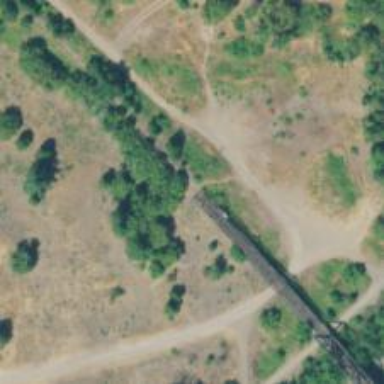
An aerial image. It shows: Disused railway yard.